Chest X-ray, PA view. Patient: 21 years old, sex F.
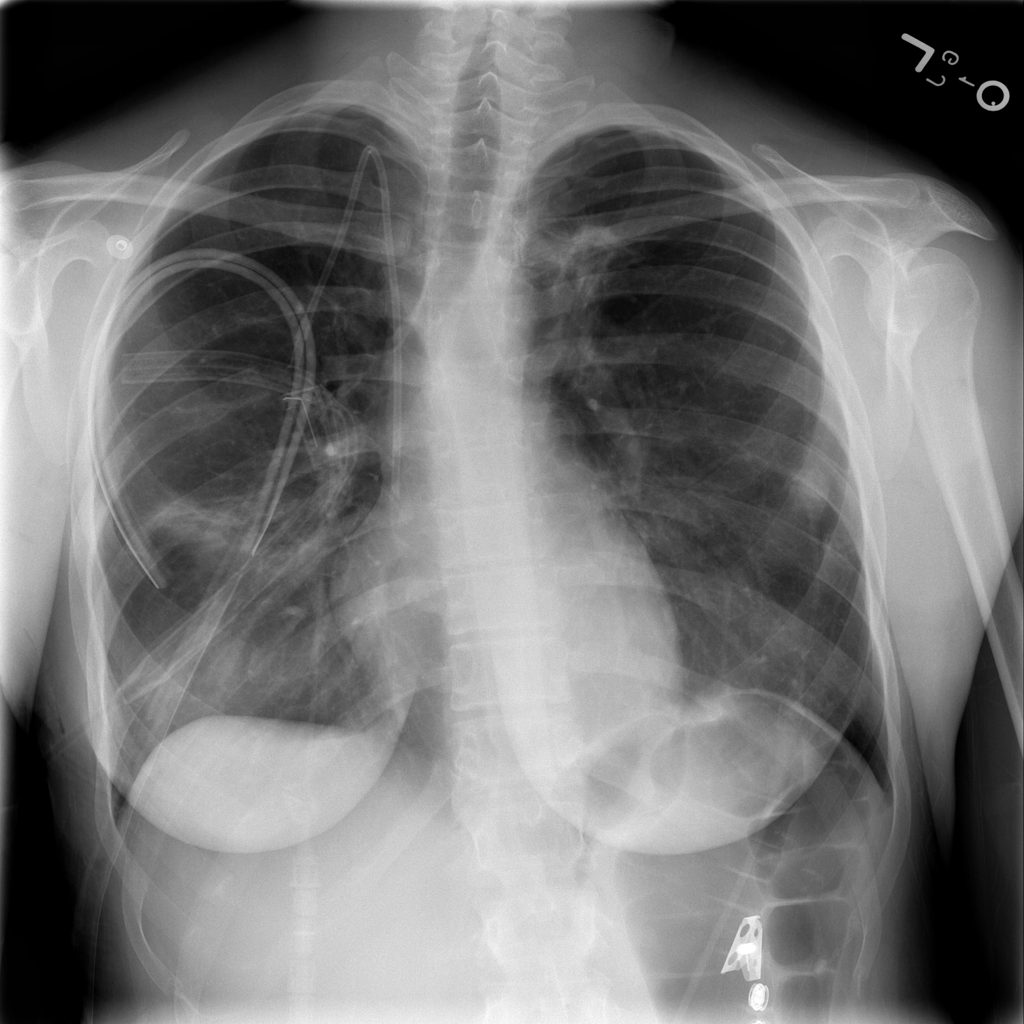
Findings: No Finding